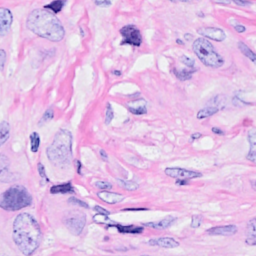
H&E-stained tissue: Breast